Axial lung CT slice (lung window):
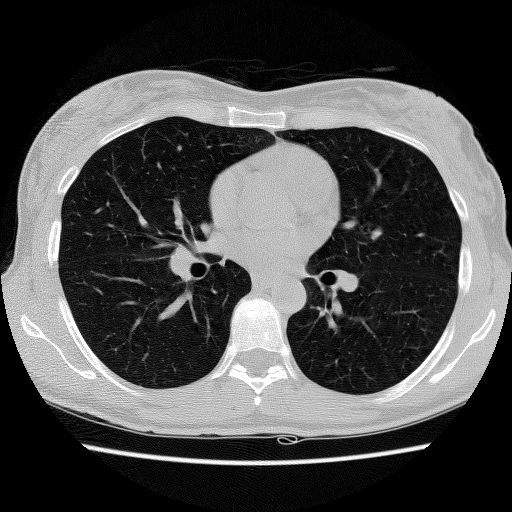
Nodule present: no